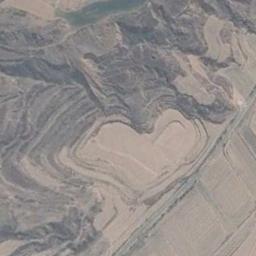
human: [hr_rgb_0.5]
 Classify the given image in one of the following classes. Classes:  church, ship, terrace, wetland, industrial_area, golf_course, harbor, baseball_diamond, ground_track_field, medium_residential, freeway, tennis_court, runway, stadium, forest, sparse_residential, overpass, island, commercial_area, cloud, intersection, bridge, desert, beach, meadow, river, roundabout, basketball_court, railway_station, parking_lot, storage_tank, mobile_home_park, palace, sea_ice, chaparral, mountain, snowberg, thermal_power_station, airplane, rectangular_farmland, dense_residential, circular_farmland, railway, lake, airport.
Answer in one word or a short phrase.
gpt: terrace